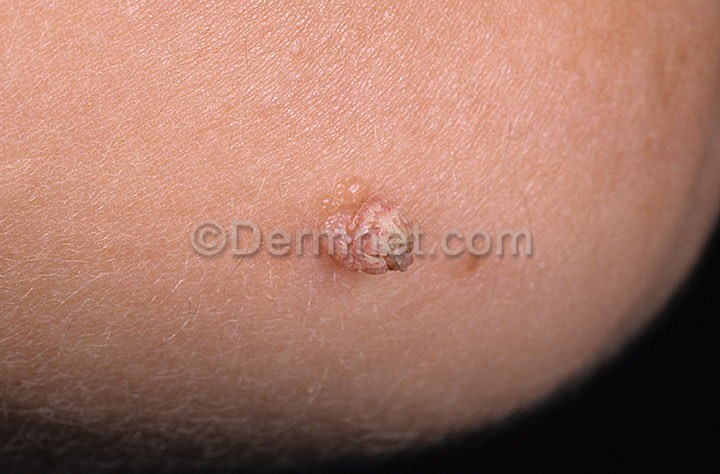
Disease: Warts Molluscum and other Viral Infections